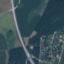
Land use / land cover class: Highway